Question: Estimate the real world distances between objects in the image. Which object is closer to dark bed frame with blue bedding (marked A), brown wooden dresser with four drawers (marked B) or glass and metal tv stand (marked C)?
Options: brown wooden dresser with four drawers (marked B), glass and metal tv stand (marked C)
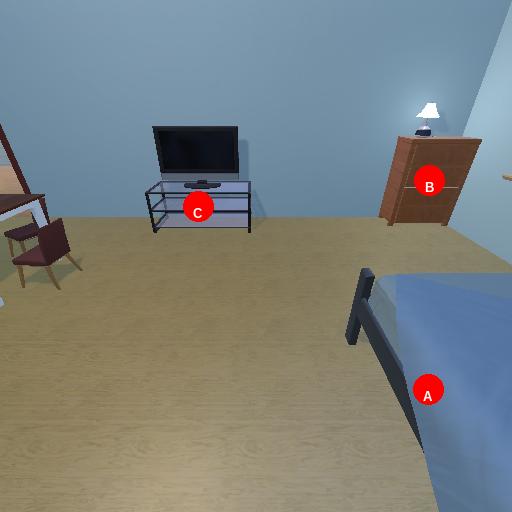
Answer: brown wooden dresser with four drawers (marked B)